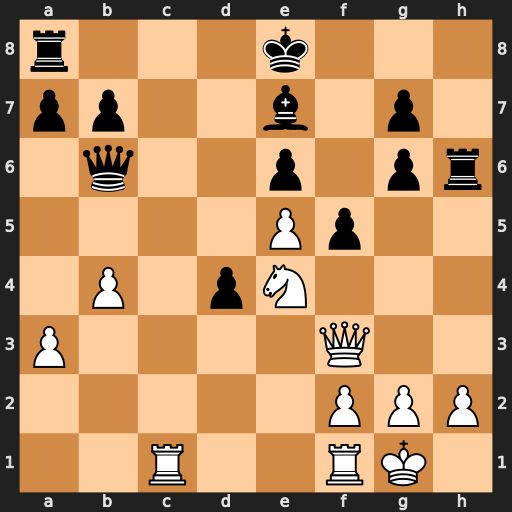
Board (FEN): r3k3/pp2b1p1/1q2p1pr/4Pp2/1P1pN3/P4Q2/5PPP/2R2RK1
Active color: w
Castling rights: q
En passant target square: f6
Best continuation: exf6 gxf6 Nxf6+ Bxf6 Qxf6